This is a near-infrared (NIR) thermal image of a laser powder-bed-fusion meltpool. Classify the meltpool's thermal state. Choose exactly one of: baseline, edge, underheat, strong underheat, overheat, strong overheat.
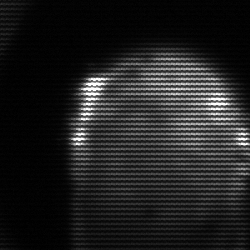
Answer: edge